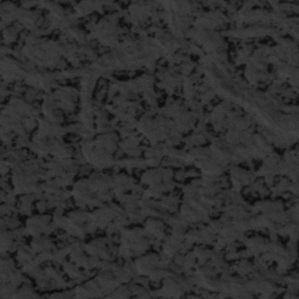
Label: frost